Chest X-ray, AP view. Patient: 46 years old, sex M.
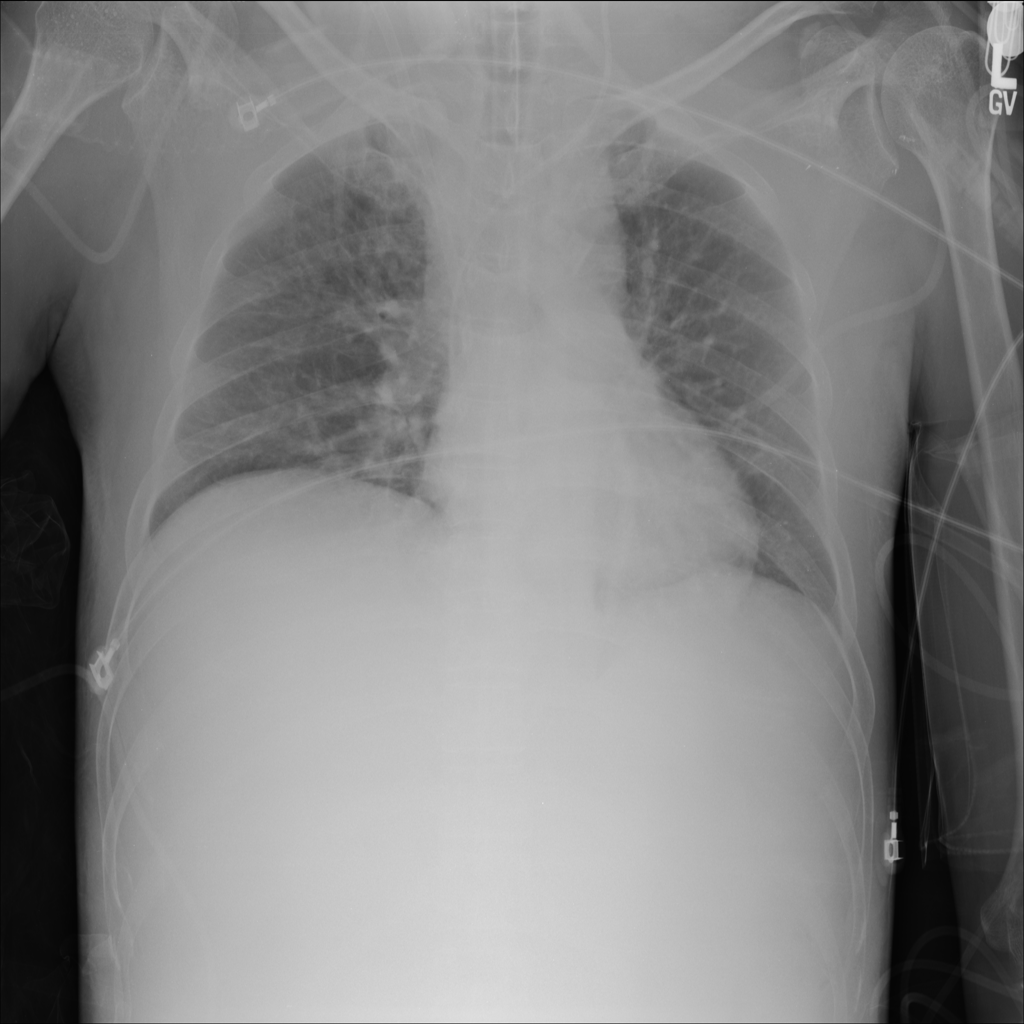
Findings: No Finding